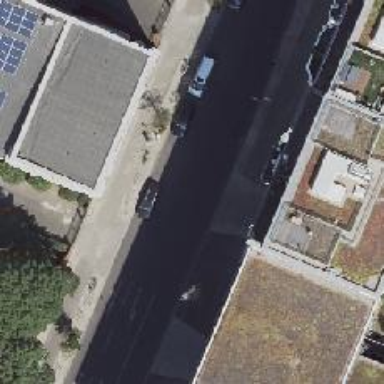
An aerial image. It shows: Residential road with asphalt surface. There are sidewalks on both sides and street side parking available on the right.